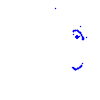
Particle: kaon